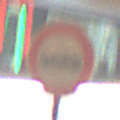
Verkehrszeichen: VerbotPersonenkraftwagen
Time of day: NotSpecified
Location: Indoor (Urban)
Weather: NotSpecified
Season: NotSpecified
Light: Artificial